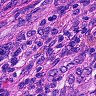
Metastatic tissue present: no